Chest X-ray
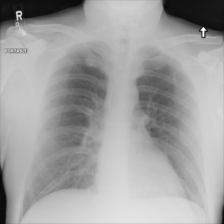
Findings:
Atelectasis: negative
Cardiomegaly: negative
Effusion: negative
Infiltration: negative
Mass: negative
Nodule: negative
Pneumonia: negative
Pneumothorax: negative
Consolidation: negative
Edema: negative
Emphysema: negative
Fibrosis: negative
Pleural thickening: negative
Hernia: negative